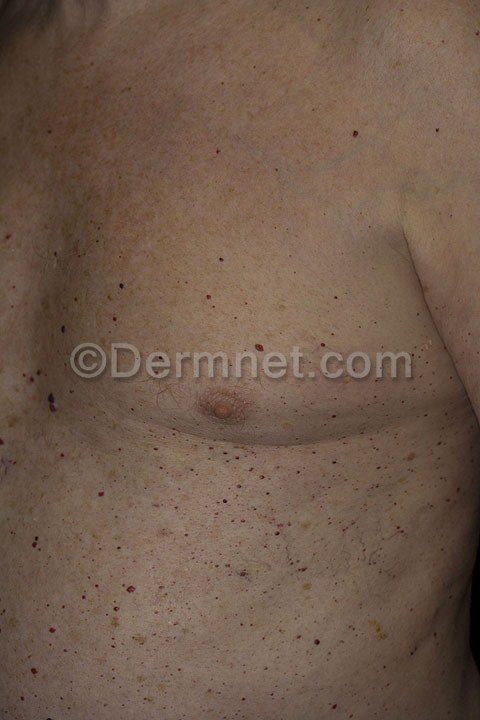
Disease: Vascular Tumors